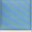
Piece: xx